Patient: sex M, age 72
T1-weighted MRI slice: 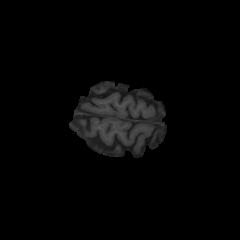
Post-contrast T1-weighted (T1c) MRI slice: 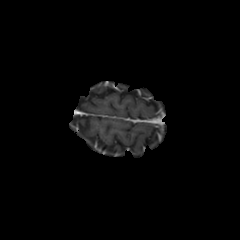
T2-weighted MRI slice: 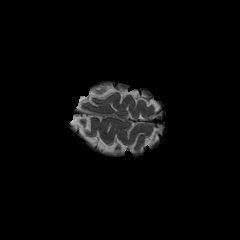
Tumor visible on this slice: no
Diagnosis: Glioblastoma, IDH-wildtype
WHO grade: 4